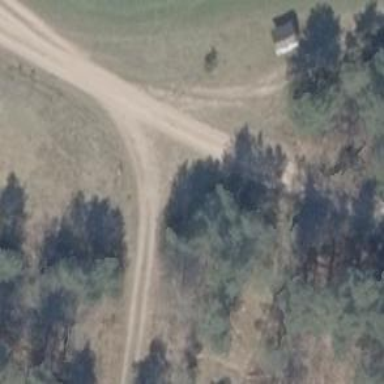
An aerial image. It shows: Emergency access point on the road.